I will show an image sequence of human cooking. I have annotated the images with numbered circles. Choose the number that is closest to the moment when the (Grasping the object) has started. You are a five-time world champion in this game. Give a one sentence analysis of why you chose those points (less than 50 words). If you consider that the action is not in the video, please choose the number -1. Provide your answer at the end in a json file of this format: {"points": []}
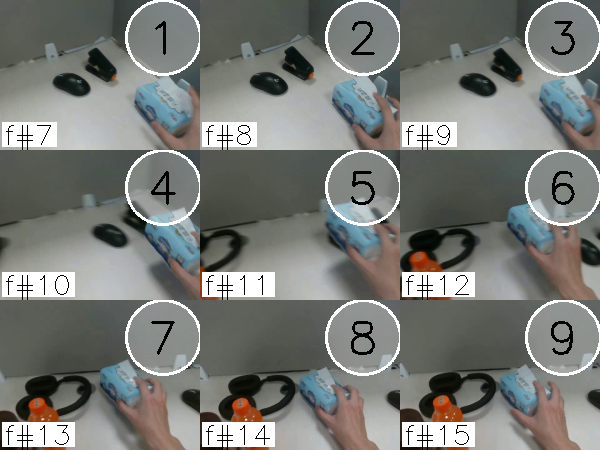
Frame 2 shows the clearest moment of hand-object contact.
{"points": [2]}